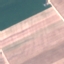
Label: AnnualCrop